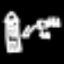
Label: The Eiffel Tower